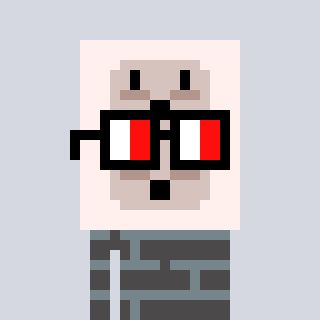
a pixel art character with square glasses with black frames and red eyes, a outlet-shaped head and a grayscale-colored body on a cool background